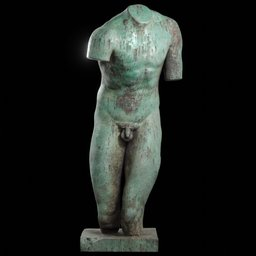
Label: decoration